Question: I'm getting a memory leak signal like the one shown in
how can i clear this, please help me .
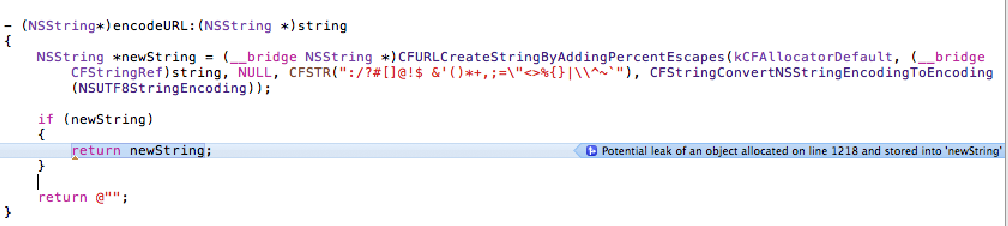
Answer: Use '(__bridge_transfer NSString *)' instead of '(__bridge NSString *)'
With , you can use '__bridge_transfer' to transfer memory management of the returned string to
'''
NSString *myString = [self encodeURL:@"hi*)"];
NSLog(@"%@",myString);
-(NSString *)encodeURL:(NSString *)string{
NSString *newString = @"";
newString = (__bridge_transfer NSString *)CFURLCreateStringByAddingPercentEscapes(kCFAllocatorDefault, (__bridge CFStringRef)string, NULL, CFSTR("^%*)*&%$"),CFStringConvertNSStringEncodingToEncoding(NSUTF8StringEncoding));
return newString;
}
'''